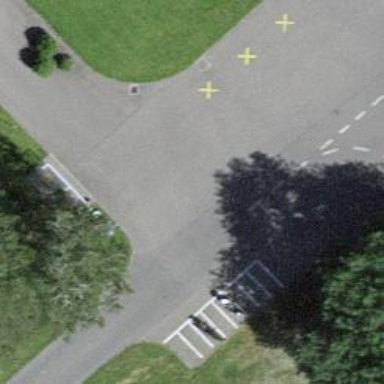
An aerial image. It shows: Public transport stop position.